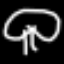
Label: mushroom